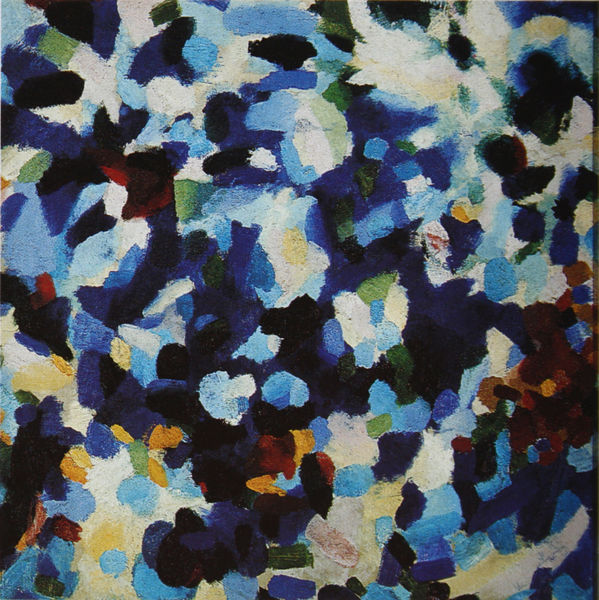
Titel: Erfahrung neuer räumlicher Dimensionen
Künstler: Marija Ender
Standort: St. Petersburg
Institution: Staatliches Russisches Museum
Schlagwörter: blau, gemälde, weiß, gelb, grün, orange, schwarz, blüten, rot, malerei, öl, rosa, hellblau, violett, weis, dunkelblau, punkte, tusche, expressionistisch, tupfer, flecken, format, pinkte, nay